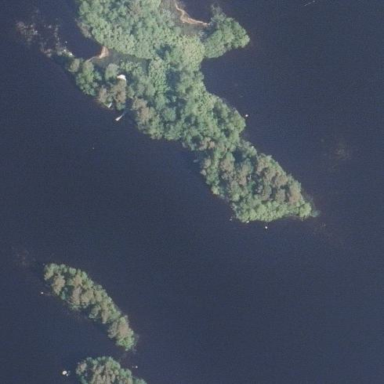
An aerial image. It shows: Islet surrounded by woodland.